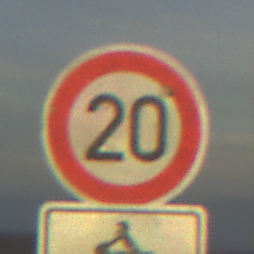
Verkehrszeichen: Geschwindigkeit20
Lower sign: HinweisDurchSinnbild18
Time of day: SunriseSunset
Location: Outdoor (Nature)
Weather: PartlyCloudy
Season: Summer
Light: Natural